Field crop: maize
Growth stage: 2
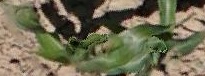
Species: maize